Question: I'm very new to JBoss, EJB3, hibernate, and MySQL.
I am trying to write a sample code to persist a bean using JPA and hibernate.
I am following in <URL> on how to configure hibernate.
After going through the configuration guide for hibernate, MySQL and JBoss, I am getting the error below (when I set '<property name="hibernate.hbm2ddl.auto" value="validate"/>') which indicates that it is not able to connect/find the schema and/or table.
12:08:31,486 INFO [DatabaseMetadata] table not found: users
If I remove the above property, then JBoss won't complain during startup but it will once I try to call persist() on the bean, complaining that the table doesn't exist.
As I understood the guides, I do NOT need an orm.xml or hibernate.cfg.xml as long as I indicate all the necessary properties in the persistence.xml file which is what I did (trying to keep it simple and manageable). However, after days of troubleshooting, I am not able to successfully persist the bean.
Here is my persistence.xml file:
'''
<persistence xmlns="http://java.sun.com/xml/ns/persistence"
xmlns:xsi="http://www.w3.org/2001/XMLSchema-instance"
xsi:schemaLocation="http://java.sun.com/xml/ns/persistence http://java.sun.com/xml/ns/persistence/persistence_2_0.xsd"
version="2.0">
<persistence-unit name="ejb3-persistence-unit" transaction-type="JTA">
<jta-data-source>java:/DefaultDS</jta-data-source>
<class>com.sf.bean.UserBean</class>
<properties>
<property name="hibernate.connection.driver_class" value="com.mysql.jdbc.Driver"/>
<property name="hibernate.connection.url" value="jdbc:mysql://localhost:3306/HRIS"/>
<property name="hibernate.connection.username" value="root"/>
<property name="hibernate.connection.password" value="root"/>
<!-- JDBC connection pool (use the built-in) -->
<property name="hibernate.connection.pool_size" value="1"/>
<!-- SQL dialect -->
<property name="hibernate.dialect" value="org.hibernate.dialect.MySQLDialect"/>
<!-- Enable Hibernate's automatic session context management -->
<property name="hibernate.current_session_context_class" value="thread"/>
<!-- Disable the second-level cache -->
<property name="hibernate.cache.provider_class" value="org.hibernate.cache.NoCacheProvider"/>
<!-- Echo all executed SQL to stdout -->
<property name="hibernate.use_sql_comments" value="true"/>
<property name="hibernate.show_sql" value="true"/>
<!-- validate the database schema on startup -->
<property name="hibernate.transaction.auto_close_session" value="true"/>
<property name="hibernate.hbm2ddl.auto" value="validate"/>
</properties>
</persistence-unit>
</persistence>
'''
and here is the output from server.log
'''
12:08:05,110 INFO [AbstractServer] Starting: JBossAS [6.0.0.Final "Neo"]
12:08:06,914 INFO [ServerInfo] Java version: 1.6.0_24,Apple Inc.
12:08:06,915 INFO [ServerInfo] Java Runtime: Java(TM) SE Runtime Environment (build 1.6.0_24-b07-334-10M3326)
12:08:06,915 INFO [ServerInfo] Java VM: Java HotSpot(TM) 64-Bit Server VM 19.1-b02-334,Apple Inc.
12:08:06,915 INFO [ServerInfo] OS-System: Mac OS X 10.6.7,x86_64
12:08:06,916 INFO [ServerInfo] VM arguments: -Xms128m -Xmx512m -XX:MaxPermSize=256m -Dorg.jboss.resolver.warning=true -Dsun.rmi.dgc.client.gcInterval=<PHONE> -Dsun.rmi.dgc.server.gcInterval=<PHONE> -Xdebug -Xrunjdwp:transport=dt_socket,address=8989,suspend=n,server=y -Dhibernate.show_sql=true -Dprogram.name=run.sh -Djava.library.path=/Users/sfdeveloper/dev/jboss-6.0.0.Final/bin/native/lib64 -Djava.endorsed.dirs=/Users/sfdeveloper/dev/jboss-6.0.0.Final/lib/endorsed
12:08:06,978 INFO [JMXKernel] Legacy JMX core initialized
12:08:12,915 INFO [AbstractServerConfig] JBoss Web Services - Stack CXF Server 3.4.1.GA
.............
............. {lines deleted}
.............
12:08:26,628 INFO [ConnectionFactoryBindingService] Bound ConnectionManager 'jboss.jca:service=DataSourceBinding,name=DefaultDS' to JNDI name 'java:DefaultDS'
12:08:26,866 INFO [PersistenceUnitDeployment] Starting persistence unit persistence.unit:unitName=jboss-ejb3-timerservice-mk2.jar#timerdb
12:08:27,133 INFO [Version] Hibernate Commons Annotations 3.2.0.Final
12:08:27,145 INFO [Environment] Hibernate 3.6.0.Final
**12:08:27,148 INFO [Environment] hibernate.properties not found**
12:08:27,152 INFO [Environment] Bytecode provider name : javassist
12:08:27,158 INFO [Environment] using JDK 1.4 java.sql.Timestamp handling
12:08:27,309 INFO [Version] Hibernate EntityManager 3.6.0.Final
12:08:27,342 INFO [Ejb3Configuration] Processing PersistenceUnitInfo [
name: timerdb
...]
12:08:27,399 WARN [Ejb3Configuration] Persistence provider caller does not implement the EJB3 spec correctly.PersistenceUnitInfo.getNewTempClassLoader() is null.
12:08:27,495 INFO [AnnotationBinder] Binding entity from annotated class: org.jboss.ejb3.timerservice.mk2.persistence.TimerEntity
12:08:27,608 INFO [EntityBinder] Bind entity org.jboss.ejb3.timerservice.mk2.persistence.TimerEntity on table timer
12:08:28,433 INFO [AnnotationBinder] Binding entity from annotated class: org.jboss.ejb3.timerservice.mk2.persistence.TimeoutMethod
12:08:28,442 INFO [EntityBinder] Bind entity org.jboss.ejb3.timerservice.mk2.persistence.TimeoutMethod on table timeout_method
12:08:28,511 INFO [AnnotationBinder] Binding entity from annotated class: org.jboss.ejb3.timerservice.mk2.persistence.CalendarTimerEntity
12:08:28,513 INFO [EntityBinder] Bind entity org.jboss.ejb3.timerservice.mk2.persistence.CalendarTimerEntity on table calendar_timer
12:08:28,590 INFO [Version] Hibernate Validator 3.1.0.GA
12:08:28,670 INFO [Version] Hibernate Validator 4.1.0.Final
12:08:28,693 INFO [DefaultTraversableResolver] Instantiated an instance of org.hibernate.validator.engine.resolver.JPATraversableResolver.
12:08:28,936 INFO [DefaultTraversableResolver] Instantiated an instance of org.hibernate.validator.engine.resolver.JPATraversableResolver.
12:08:28,942 INFO [DefaultTraversableResolver] Instantiated an instance of org.hibernate.validator.engine.resolver.JPATraversableResolver.
12:08:28,950 INFO [HibernateSearchEventListenerRegister] Unable to find org.hibernate.search.event.FullTextIndexEventListener on the classpath. Hibernate Search is not enabled.
12:08:28,963 INFO [ConnectionProviderFactory] Initializing connection provider: org.hibernate.ejb.connection.InjectedDataSourceConnectionProvider
12:08:28,968 INFO [InjectedDataSourceConnectionProvider] Using provided datasource
12:08:28,973 INFO [SettingsFactory] Database ->
name : HSQL Database Engine
version : 1.8.0
major : 1
minor : 8
12:08:28,974 INFO [SettingsFactory] Driver ->
name : HSQL Database Engine Driver
version : 1.8.0
major : 1
minor : 8
12:08:29,048 INFO [Dialect] Using dialect: org.hibernate.dialect.HSQLDialect
12:08:29,077 INFO [JdbcSupportLoader] Disabling contextual LOB creation as JDBC driver reported JDBC version [3] less than 4
12:08:29,105 INFO [TransactionFactoryFactory] Transaction strategy: org.hibernate.ejb.transaction.JoinableCMTTransactionFactory
12:08:29,111 INFO [TransactionManagerLookupFactory] instantiating TransactionManagerLookup: org.hibernate.transaction.JBossTransactionManagerLookup
12:08:29,114 INFO [TransactionManagerLookupFactory] instantiated TransactionManagerLookup
12:08:29,114 INFO [SettingsFactory] Automatic flush during beforeCompletion(): disabled
12:08:29,114 INFO [SettingsFactory] Automatic session close at end of transaction: disabled
12:08:29,114 INFO [SettingsFactory] JDBC batch size: 15
12:08:29,114 INFO [SettingsFactory] JDBC batch updates for versioned data: disabled
12:08:29,116 INFO [SettingsFactory] Scrollable result sets: enabled
12:08:29,116 INFO [SettingsFactory] JDBC3 getGeneratedKeys(): disabled
12:08:29,116 INFO [SettingsFactory] Connection release mode: auto
12:08:29,118 INFO [SettingsFactory] Default batch fetch size: 1
12:08:29,118 INFO [SettingsFactory] Generate SQL with comments: disabled
12:08:29,118 INFO [SettingsFactory] Order SQL updates by primary key: disabled
12:08:29,118 INFO [SettingsFactory] Order SQL inserts for batching: disabled
12:08:29,119 INFO [SettingsFactory] Query translator: org.hibernate.hql.ast.ASTQueryTranslatorFactory
12:08:29,123 INFO [ASTQueryTranslatorFactory] Using ASTQueryTranslatorFactory
12:08:29,123 INFO [SettingsFactory] Query language substitutions: {}
12:08:29,123 INFO [SettingsFactory] JPA-QL strict compliance: enabled
12:08:29,123 INFO [SettingsFactory] Second-level cache: enabled
12:08:29,124 INFO [SettingsFactory] Query cache: disabled
12:08:29,125 INFO [SettingsFactory] Cache region factory : org.hibernate.cache.impl.bridge.RegionFactoryCacheProviderBridge
12:08:29,134 INFO [RegionFactoryCacheProviderBridge] Cache provider: org.hibernate.cache.HashtableCacheProvider
12:08:29,136 INFO [SettingsFactory] Optimize cache for minimal puts: disabled
12:08:29,136 INFO [SettingsFactory] Cache region prefix: persistence.unit:unitName=jboss-ejb3-timerservice-mk2.jar#timerdb
12:08:29,136 INFO [SettingsFactory] Structured second-level cache entries: disabled
12:08:29,149 INFO [SettingsFactory] Echoing all SQL to stdout
12:08:29,151 INFO [SettingsFactory] Statistics: disabled
12:08:29,151 INFO [SettingsFactory] Deleted entity synthetic identifier rollback: disabled
12:08:29,151 INFO [SettingsFactory] Default entity-mode: pojo
12:08:29,151 INFO [SettingsFactory] Named query checking : enabled
12:08:29,151 INFO [SettingsFactory] Check Nullability in Core (should be disabled when Bean Validation is on): disabled
12:08:29,188 INFO [SessionFactoryImpl] building session factory
12:08:29,520 INFO [SessionFactoryObjectFactory] Factory name: persistence.unit:unitName=jboss-ejb3-timerservice-mk2.jar#timerdb
12:08:29,523 INFO [NamingHelper] JNDI InitialContext properties:{java.naming.factory.initial=org.jnp.interfaces.NamingContextFactory, java.naming.factory.url.pkgs=org.jboss.naming:org.jnp.interfaces}
12:08:29,527 INFO [SessionFactoryObjectFactory] Bound factory to JNDI name: persistence.unit:unitName=jboss-ejb3-timerservice-mk2.jar#timerdb
12:08:29,527 WARN [SessionFactoryObjectFactory] InitialContext did not implement EventContext
12:08:29,537 INFO [SchemaUpdate] Running hbm2ddl schema update
12:08:29,538 INFO [SchemaUpdate] fetching database metadata
12:08:29,540 INFO [SchemaUpdate] updating schema
12:08:29,544 INFO [DefaultTraversableResolver] Instantiated an instance of org.hibernate.validator.engine.resolver.JPATraversableResolver.
12:08:29,584 INFO [TableMetadata] table found: PUBLIC.TIMEOUTMETHOD_METHODPARAMS
12:08:29,584 INFO [TableMetadata] columns: [methodparams, timeoutmethod_id]
12:08:29,585 INFO [TableMetadata] foreign keys: [fkf294c964b7de2d8a]
12:08:29,585 INFO [TableMetadata] indexes: [sys_idx_55]
12:08:29,610 INFO [TableMetadata] table found: PUBLIC.CALENDAR_TIMER
12:08:29,610 INFO [TableMetadata] columns: [scheduleexprtimezone, scheduleexprsecond, autotimer, scheduleexprstartdate, scheduleexprminute, scheduleexprhour, timeoutmethod_id, id, scheduleexprdayofmonth, scheduleexprenddate, scheduleexprmonth, scheduleexprdayofweek, scheduleexpryear]
12:08:29,611 INFO [TableMetadata] foreign keys: [fk2b697f04b7de2d8a, fk2b697f04e6e6ef93]
12:08:29,611 INFO [TableMetadata] indexes: [sys_idx_57, sys_idx_48, sys_idx_59]
12:08:29,627 INFO [TableMetadata] table found: PUBLIC.TIMEOUT_METHOD
12:08:29,628 INFO [TableMetadata] columns: [id, methodname, declaringclass]
12:08:29,628 INFO [TableMetadata] foreign keys: []
12:08:29,628 INFO [TableMetadata] indexes: [sys_idx_50]
12:08:29,647 INFO [TableMetadata] table found: PUBLIC.TIMER
12:08:29,647 INFO [TableMetadata] columns: [id, previousrun, initialdate, repeatinterval, timedobjectid, timerstate, nextdate, info]
12:08:29,647 INFO [TableMetadata] foreign keys: []
12:08:29,648 INFO [TableMetadata] indexes: [sys_idx_52]
12:08:29,650 INFO [SchemaUpdate] schema update complete
12:08:29,656 INFO [NamingHelper] JNDI InitialContext properties:{java.naming.factory.initial=org.jnp.interfaces.NamingContextFactory, java.naming.factory.url.pkgs=org.jboss.naming:org.jnp.interfaces}
12:08:29,879 INFO [ConnectionFactoryBindingService] Bound ConnectionManager 'jboss.jca:service=ConnectionFactoryBinding,name=JmsXA' to JNDI name 'java:JmsXA'
12:08:29,920 INFO [ConnectionFactoryBindingService] Bound ConnectionManager 'jboss.jca:service=DataSourceBinding,name=MySQLDB' to JNDI name 'java:MySQLDB'
12:08:30,140 INFO [xnio] XNIO Version 2.1.0.CR2
12:08:30,149 INFO [nio] XNIO NIO Implementation Version 2.1.0.CR2
12:08:30,408 INFO [remoting] JBoss Remoting version 3.1.0.Beta2
12:08:30,569 INFO [TomcatDeployment] deploy, ctxPath=/
12:08:30,661 INFO [BeanInstantiatorDeployerBase] Installed org.jboss.ejb3.instantiator.impl.Ejb31SpecBeanInstantiator@7760116b into MC at org.jboss.ejb.bean.instantiator/Simple/Simple-server/UserServiceImpl
12:08:30,672 WARN [InterceptorInfoRepository] EJBTHREE-1852: InterceptorInfoRepository is deprecated
12:08:31,216 INFO [JBossASKernel] Created KernelDeployment for: Simple-server.jar
12:08:31,220 INFO [JBossASKernel] installing bean: jboss.j2ee:ear=Simple.ear,jar=Simple-server.jar,name=UserServiceImpl,service=EJB3
12:08:31,221 INFO [JBossASKernel] with dependencies:
12:08:31,221 INFO [JBossASKernel] and demands:
12:08:31,221 INFO [JBossASKernel] jboss.ejb:service=EJBTimerService; Required: Described
12:08:31,221 INFO [JBossASKernel] jboss-injector:topLevelUnit=Simple.ear,unit=Simple-server.jar,bean=UserServiceImpl; Required: Described
12:08:31,222 INFO [JBossASKernel] jboss-switchboard:appName=Simple,module=Simple-server,name=UserServiceImpl; Required: Create
12:08:31,222 INFO [JBossASKernel] persistence.unit:unitName=Simple.ear/Simple-server.jar#ejb3-persistence-unit; Required: Described
12:08:31,222 INFO [JBossASKernel] and supplies:
12:08:31,222 INFO [JBossASKernel] jndi:Simple/UserServiceImpl/local-com.sf.service.user.UserService
12:08:31,222 INFO [JBossASKernel] jndi:UserServiceImpl
12:08:31,222 INFO [JBossASKernel] jndi:Simple/UserServiceImpl/local
12:08:31,222 INFO [JBossASKernel] Class:com.sf.service.user.UserService
12:08:31,227 INFO [JBossASKernel] Added bean(jboss.j2ee:ear=Simple.ear,jar=Simple-server.jar,name=UserServiceImpl,service=EJB3) to KernelDeployment of: Simple-server.jar
12:08:31,366 INFO [PersistenceUnitDeployment] Starting persistence unit persistence.unit:unitName=Simple.ear/Simple-server.jar#ejb3-persistence-unit
12:08:31,368 INFO [Ejb3Configuration] Processing PersistenceUnitInfo [
name: ejb3-persistence-unit
...]
12:08:31,369 WARN [Ejb3Configuration] Persistence provider caller does not implement the EJB3 spec correctly.PersistenceUnitInfo.getNewTempClassLoader() is null.
12:08:31,370 INFO [AnnotationBinder] Binding entity from annotated class: com.sf.bean.UserBean
12:08:31,370 INFO [EntityBinder] Bind entity com.sf.bean.UserBean on table users
12:08:31,379 INFO [DefaultTraversableResolver] Instantiated an instance of org.hibernate.validator.engine.resolver.JPATraversableResolver.
12:08:31,386 INFO [DefaultTraversableResolver] Instantiated an instance of org.hibernate.validator.engine.resolver.JPATraversableResolver.
12:08:31,389 INFO [DefaultTraversableResolver] Instantiated an instance of org.hibernate.validator.engine.resolver.JPATraversableResolver.
12:08:31,405 INFO [HibernateSearchEventListenerRegister] Unable to find org.hibernate.search.event.FullTextIndexEventListener on the classpath. Hibernate Search is not enabled.
12:08:31,407 INFO [ConnectionProviderFactory] Initializing connection provider: org.hibernate.ejb.connection.InjectedDataSourceConnectionProvider
12:08:31,407 INFO [InjectedDataSourceConnectionProvider] Using provided datasource
12:08:31,439 INFO [SettingsFactory] Database ->
name : HSQL Database Engine
version : 1.8.0
major : 1
minor : 8
12:08:31,440 INFO [SettingsFactory] Driver ->
name : HSQL Database Engine Driver
version : 1.8.0
major : 1
minor : 8
12:08:31,442 INFO [Dialect] Using dialect: org.hibernate.dialect.MySQLDialect
12:08:31,443 INFO [JdbcSupportLoader] Disabling contextual LOB creation as JDBC driver reported JDBC version [3] less than 4
12:08:31,444 INFO [TransactionFactoryFactory] Transaction strategy: org.hibernate.ejb.transaction.JoinableCMTTransactionFactory
12:08:31,444 INFO [TransactionManagerLookupFactory] instantiating TransactionManagerLookup: org.hibernate.transaction.JBossTransactionManagerLookup
12:08:31,445 INFO [TransactionManagerLookupFactory] instantiated TransactionManagerLookup
12:08:31,445 INFO [SettingsFactory] Automatic flush during beforeCompletion(): disabled
12:08:31,445 INFO [SettingsFactory] Automatic session close at end of transaction: enabled
12:08:31,445 INFO [SettingsFactory] JDBC batch size: 15
12:08:31,445 INFO [SettingsFactory] JDBC batch updates for versioned data: disabled
12:08:31,446 INFO [SettingsFactory] Scrollable result sets: enabled
12:08:31,446 INFO [SettingsFactory] JDBC3 getGeneratedKeys(): disabled
12:08:31,446 INFO [SettingsFactory] Connection release mode: auto
12:08:31,446 INFO [SettingsFactory] Maximum outer join fetch depth: 2
12:08:31,446 INFO [SettingsFactory] Default batch fetch size: 1
12:08:31,447 INFO [SettingsFactory] Generate SQL with comments: enabled
12:08:31,447 INFO [SettingsFactory] Order SQL updates by primary key: disabled
12:08:31,447 INFO [SettingsFactory] Order SQL inserts for batching: disabled
12:08:31,447 INFO [SettingsFactory] Query translator: org.hibernate.hql.ast.ASTQueryTranslatorFactory
12:08:31,448 INFO [ASTQueryTranslatorFactory] Using ASTQueryTranslatorFactory
12:08:31,448 INFO [SettingsFactory] Query language substitutions: {}
12:08:31,448 INFO [SettingsFactory] JPA-QL strict compliance: enabled
12:08:31,448 INFO [SettingsFactory] Second-level cache: enabled
12:08:31,449 INFO [SettingsFactory] Query cache: disabled
12:08:31,449 INFO [SettingsFactory] Cache region factory : org.hibernate.cache.impl.bridge.RegionFactoryCacheProviderBridge
12:08:31,449 INFO [RegionFactoryCacheProviderBridge] Cache provider: org.hibernate.cache.NoCacheProvider
12:08:31,452 INFO [SettingsFactory] Optimize cache for minimal puts: disabled
12:08:31,453 INFO [SettingsFactory] Cache region prefix: persistence.unit:unitName=Simple.ear/Simple-server.jar#ejb3-persistence-unit
12:08:31,453 INFO [SettingsFactory] Structured second-level cache entries: disabled
12:08:31,453 INFO [SettingsFactory] Echoing all SQL to stdout
12:08:31,453 INFO [SettingsFactory] Statistics: disabled
12:08:31,454 INFO [SettingsFactory] Deleted entity synthetic identifier rollback: disabled
12:08:31,454 INFO [SettingsFactory] Default entity-mode: pojo
12:08:31,454 INFO [SettingsFactory] Named query checking : enabled
12:08:31,454 INFO [SettingsFactory] Check Nullability in Core (should be disabled when Bean Validation is on): disabled
12:08:31,461 INFO [SessionFactoryImpl] building session factory
12:08:31,472 INFO [SessionFactoryObjectFactory] Factory name: persistence.unit:unitName=Simple.ear/Simple-server.jar#ejb3-persistence-unit
12:08:31,472 INFO [NamingHelper] JNDI InitialContext properties:{java.naming.factory.initial=org.jnp.interfaces.NamingContextFactory, java.naming.factory.url.pkgs=org.jboss.naming:org.jnp.interfaces}
12:08:31,475 INFO [NamingHelper] Creating subcontext: persistence.unit:unitName=Simple.ear
12:08:31,476 INFO [SessionFactoryObjectFactory] Bound factory to JNDI name: persistence.unit:unitName=Simple.ear/Simple-server.jar#ejb3-persistence-unit
12:08:31,476 WARN [SessionFactoryObjectFactory] InitialContext did not implement EventContext
12:08:31,480 INFO [SchemaValidator] Running schema validator
12:08:31,480 INFO [SchemaValidator] fetching database metadata
12:08:31,482 INFO [DefaultTraversableResolver] Instantiated an instance of org.hibernate.validator.engine.resolver.JPATraversableResolver.
**12:08:31,486 INFO [DatabaseMetadata] table not found: users
12:08:31,488 ERROR [AbstractKernelController] Error installing to Start: name=persistence.unit:unitName=Simple.ear/Simple-server.jar#ejb3-persistence-unit state=Create: javax.persistence.PersistenceException: [PersistenceUnit: ejb3-persistence-unit] Unable to build EntityManagerFactory**
at org.hibernate.ejb.Ejb3Configuration.buildEntityManagerFactory(Ejb3Configuration.java:911) [:3.6.0.Final]
at org.hibernate.ejb.HibernatePersistence.createContainerEntityManagerFactory(HibernatePersistence.java:74) [:3.6.0.Final]
at org.jboss.jpa.builder.DefaultCEMFBuilder.build(DefaultCEMFBuilder.java:47) [:1.0.2-alpha-3]
at org.jboss.as.jpa.scanner.HackCEMFBuilder.build(HackCEMFBuilder.java:49) [:6.0.0.Final]
at org.jboss.jpa.deployment.PersistenceUnitDeployment.start(PersistenceUnitDeployment.java:275) [:1.0.2-alpha-3]
at sun.reflect.NativeMethodAccessorImpl.invoke0(Native Method) [:1.6.0_24]
...........
at org.jboss.bootstrap.impl.base.server.AbstractServer.startBootstraps(AbstractServer.java:827) [jboss-bootstrap-impl-base.jar:2.1.0-alpha-5]
at org.jboss.bootstrap.impl.base.server.AbstractServer$StartServerTask.run(AbstractServer.java:417) [jboss-bootstrap-impl-base.jar:2.1.0-alpha-5]
at java.lang.Thread.run(Thread.java:680) [:1.6.0_24]
Caused by: org.hibernate.HibernateException: Missing table: users
at org.hibernate.cfg.Configuration.validateSchema(Configuration.java:1310) [:3.6.0.Final]
at org.hibernate.tool.hbm2ddl.SchemaValidator.validate(SchemaValidator.java:139) [:3.6.0.Final]
at org.hibernate.impl.SessionFactoryImpl.<init>(SessionFactoryImpl.java:376) [:3.6.0.Final]
at org.hibernate.cfg.Configuration.buildSessionFactory(Configuration.java:1842) [:3.6.0.Final]
at org.hibernate.ejb.Ejb3Configuration.buildEntityManagerFactory(Ejb3Configuration.java:902) [:3.6.0.Final]
... 79 more
12:08:31,541 INFO [service] Removing bootstrap log handlers
12:08:31,645 ERROR [ProfileServiceBootstrap] Failed to load profile:: org.jboss.deployers.client.spi.IncompleteDeploymentException: Summary of incomplete deployments (SEE PREVIOUS ERRORS FOR DETAILS):
DEPLOYMENTS MISSING DEPENDENCIES:
Deployment "jboss-switchboard:appName=Simple,module=Simple-web" is missing the following dependencies:
Dependency "jboss.j2ee:ear=Simple.ear,jar=Simple-server.jar,name=UserServiceImpl,service=EJB3" (should be in state "Installed", but is actually in state "PreInstall")
Deployment "jboss.j2ee:ear=Simple.ear,jar=Simple-server.jar,name=UserServiceImpl,service=EJB3" is missing the following dependencies:
Dependency "<UNKNOWN jboss.j2ee:ear=Simple.ear,jar=Simple-server.jar,name=UserServiceImpl,service=EJB3>" (should be in state "Installed", but is actually in state "** UNRESOLVED Demands 'persistence.unit:unitName=Simple.ear/Simple-server.jar#ejb3-persistence-unit' **")
Deployment "jboss.j2ee:ear=Simple.ear,jar=Simple-server.jar,name=UserServiceImpl,service=EJB3_endpoint" is missing the following dependencies:
Dependency "jboss.j2ee:ear=Simple.ear,jar=Simple-server.jar,name=UserServiceImpl,service=EJB3" (should be in state "Installed", but is actually in state "PreInstall")
Deployment "jboss.web.deployment:war=/ejb3" is missing the following dependencies:
Dependency "jboss-switchboard:appName=Simple,module=Simple-web" (should be in state "Installed", but is actually in state "Deploy")
DEPLOYMENTS IN ERROR:
Deployment "persistence.unit:unitName=Simple.ear/Simple-server.jar#ejb3-persistence-unit" is in error due to the following reason(s): org.hibernate.HibernateException: Missing table: users
Deployment "<UNKNOWN jboss.j2ee:ear=Simple.ear,jar=Simple-server.jar,name=UserServiceImpl,service=EJB3>" is in error due to the following reason(s): ** UNRESOLVED Demands 'persistence.unit:unitName=Simple.ear/Simple-server.jar#ejb3-persistence-unit' **
at org.jboss.deployers.plugins.deployers.DeployersImpl.checkComplete(DeployersImpl.java:1228) [:2.2.0.GA]
at org.jboss.deployers.plugins.main.MainDeployerImpl.checkComplete(MainDeployerImpl.java:905) [:2.2.0.GA]
at org.jboss.system.server.profileservice.deployers.MainDeployerPlugin.checkComplete(MainDeployerPlugin.java:87) [:6.0.0.Final]
at org.jboss.profileservice.deployment.ProfileDeployerPluginRegistry.checkAllComplete(ProfileDeployerPluginRegistry.java:107) [:0.2.2]
at org.jboss.system.server.profileservice.bootstrap.BasicProfileServiceBootstrap.start(BasicProfileServiceBootstrap.java:135) [:6.0.0.Final]
at org.jboss.system.server.profileservice.bootstrap.BasicProfileServiceBootstrap.start(BasicProfileServiceBootstrap.java:56) [:6.0.0.Final]
at org.jboss.bootstrap.impl.base.server.AbstractServer.startBootstraps(AbstractServer.java:827) [jboss-bootstrap-impl-base.jar:2.1.0-alpha-5]
at org.jboss.bootstrap.impl.base.server.AbstractServer$StartServerTask.run(AbstractServer.java:417) [jboss-bootstrap-impl-base.jar:2.1.0-alpha-5]
at java.lang.Thread.run(Thread.java:680) [:1.6.0_24]
12:08:31,669 INFO [org.apache.coyote.http11.Http11Protocol] Starting Coyote HTTP/1.1 on http-127.0.0.1-8080
12:08:31,672 INFO [org.apache.coyote.ajp.AjpProtocol] Starting Coyote AJP/1.3 on ajp-127.0.0.1-8009
12:08:31,672 INFO [org.jboss.bootstrap.impl.base.server.AbstractServer] JBossAS [6.0.0.Final "Neo"] Started in 26s:559ms
'''
and here is a screenshot of workbench showing the schema and table:

Any help is greatly appreciated,
- Developer in San Francisco.
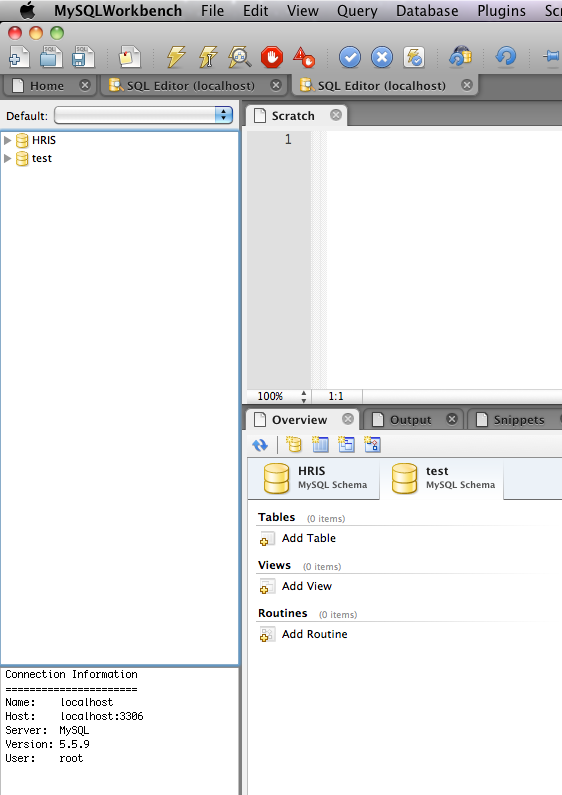
Answer: 1. You don't have tables in your database
2. You have set hibernate.hbm2ddl.auto=validate
This means that the exception is logical - hibernate tries to find whether your entities have their corresponding tables, and if they are not found, reports a problem
To fix it, you have two options:
1. Set hibernate.hbm2ddl.auto=update. This will create (and update) the database schema to match the entities.
2. Create your tables manually (less preferable, imo, but opinions are divided here)